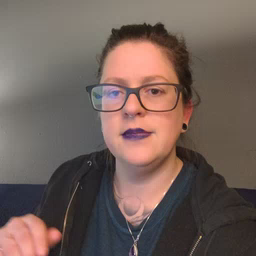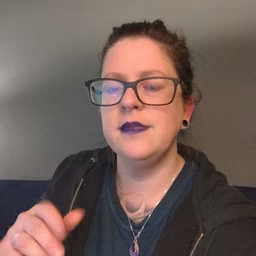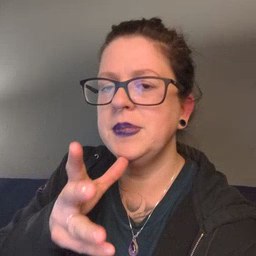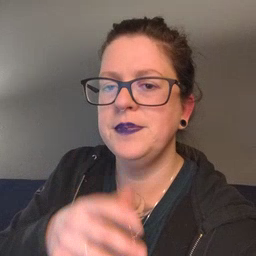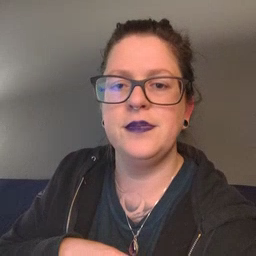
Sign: mom